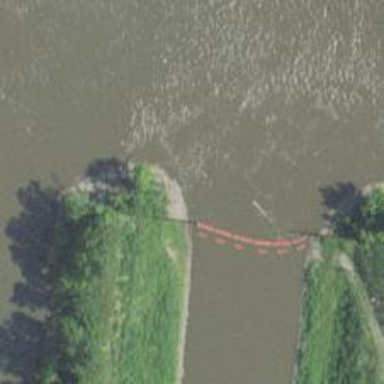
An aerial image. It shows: Floating barrier on the waterway.